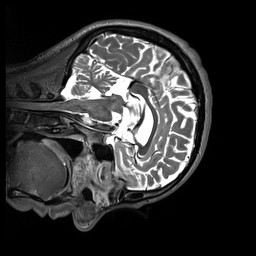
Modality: T2w
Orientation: sagittal
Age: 40
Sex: male
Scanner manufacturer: siemens
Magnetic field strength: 3 T
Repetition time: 3.2 s
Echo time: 0.412 s